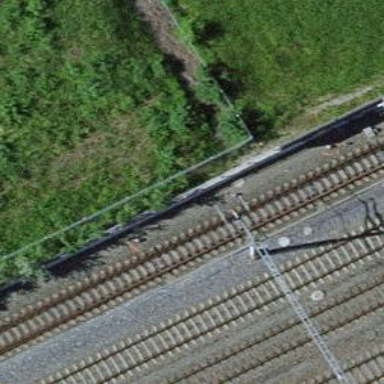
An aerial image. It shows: Railway switch.